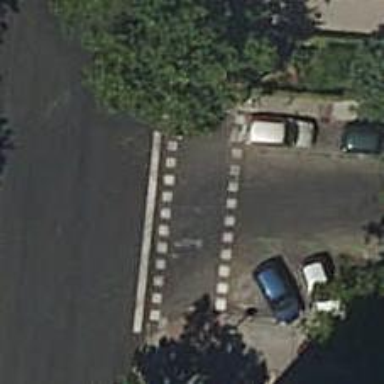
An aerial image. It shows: Crossing with traffic signals.